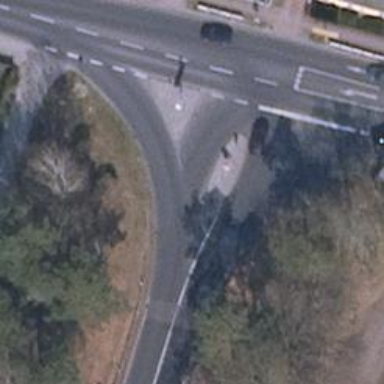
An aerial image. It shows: Traffic calming island.